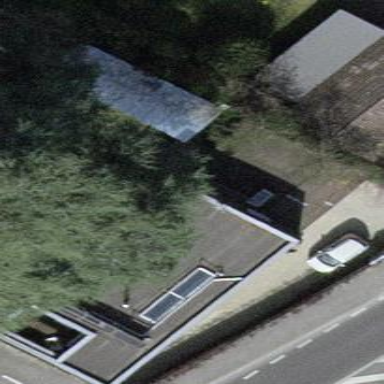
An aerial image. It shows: Garage.